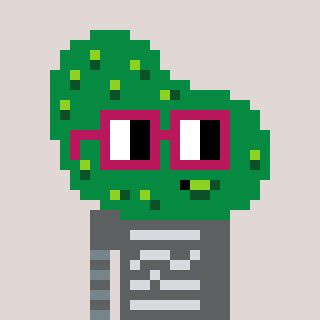
a pixel art character with square dark red glasses, a pickle-shaped head and a orange-colored body on a warm background